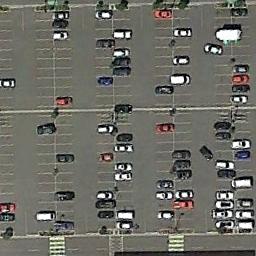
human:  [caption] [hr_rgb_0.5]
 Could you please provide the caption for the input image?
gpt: There are some cars on the parking lot .

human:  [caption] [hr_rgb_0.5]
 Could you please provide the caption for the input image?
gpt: The parking lot has some parked cars of different colors but lots of parking spaces are still empty .

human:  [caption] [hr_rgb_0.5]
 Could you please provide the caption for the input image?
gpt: Ten rows of cars were parked in the parking lot .

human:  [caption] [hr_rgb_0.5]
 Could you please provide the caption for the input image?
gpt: Many cars of different styles and colors are on the parking lot .

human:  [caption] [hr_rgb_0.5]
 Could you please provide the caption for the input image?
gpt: There are some cars and many empty space on the parking lot .